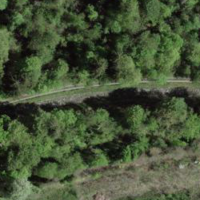
EUNIS habitat code: 44
Species observed at this site:
Daphne laureola